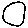
Label: circle